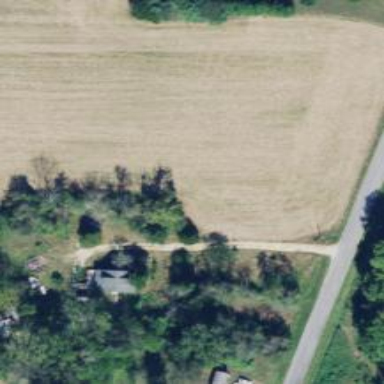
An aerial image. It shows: Driveway.